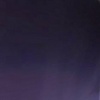
Label: space